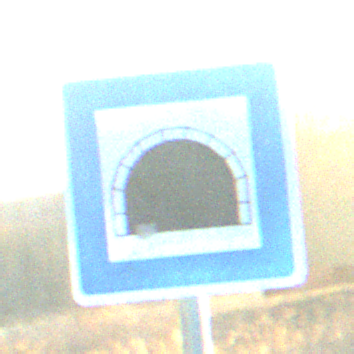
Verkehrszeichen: Tunnel
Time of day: SunriseSunset
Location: Outdoor (RoadRail)
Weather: PartlyCloudy
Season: NotSpecified
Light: Natural